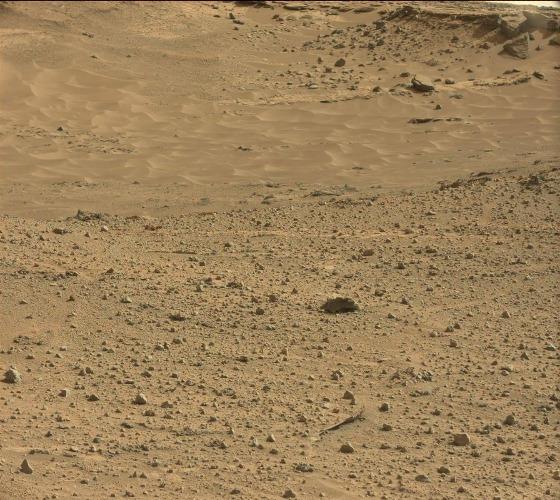
Terrain classes present: Bedrock, Gravel / Sand / Soil, Rock, Sky / Distant Mountains